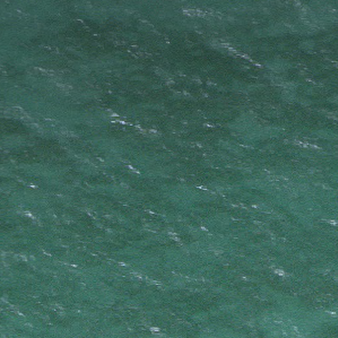
Label: other